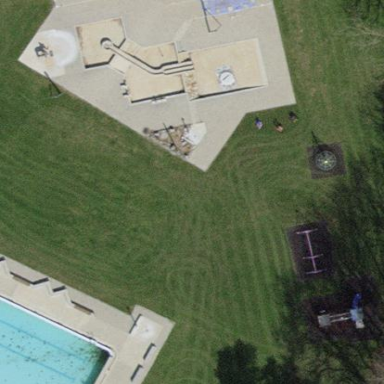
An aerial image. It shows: Playground area for leisure activities on the land.